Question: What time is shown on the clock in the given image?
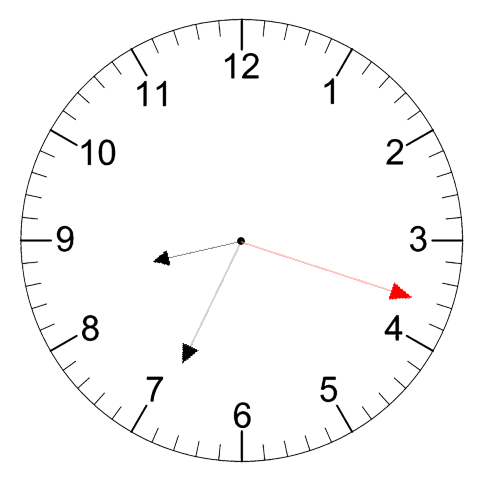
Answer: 08:34:18